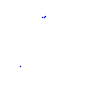
Particle: kaon